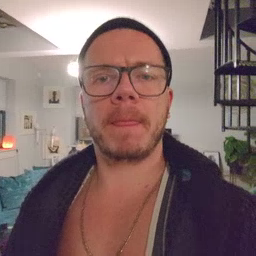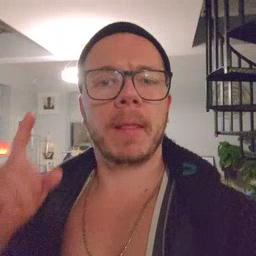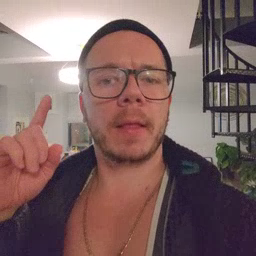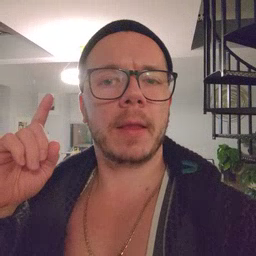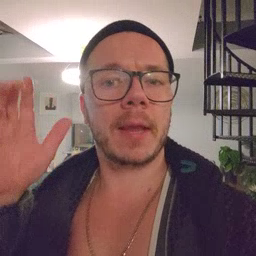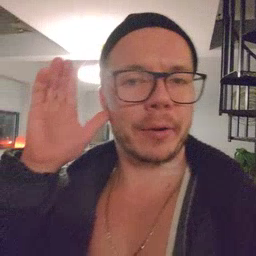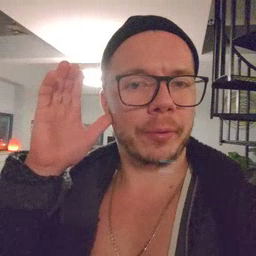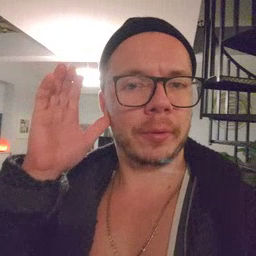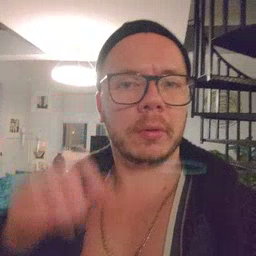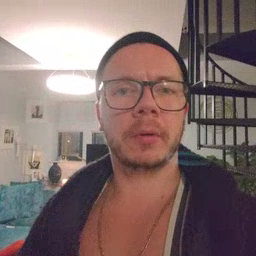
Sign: hear